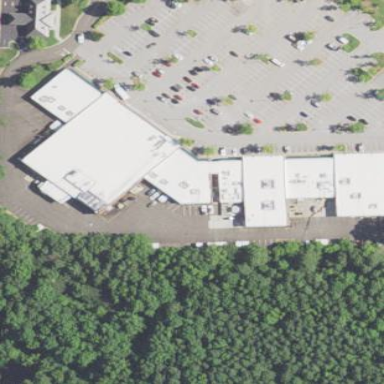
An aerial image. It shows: Retail area.